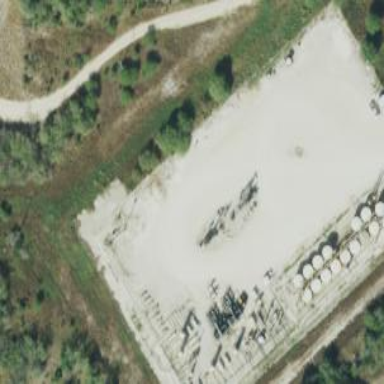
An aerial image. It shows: Petroleum well.